Field crop: maize
Growth stage: 2
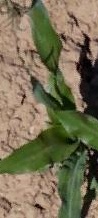
Species: maize